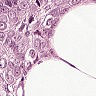
Metastatic tissue present: yes